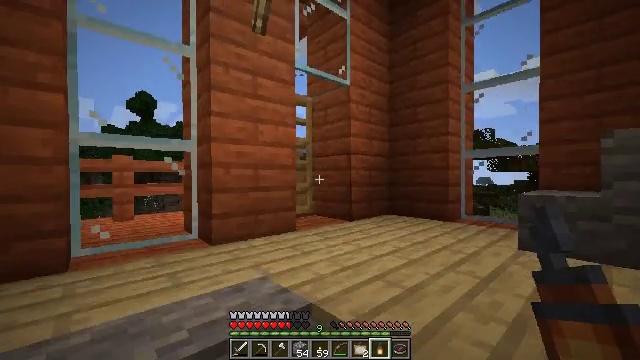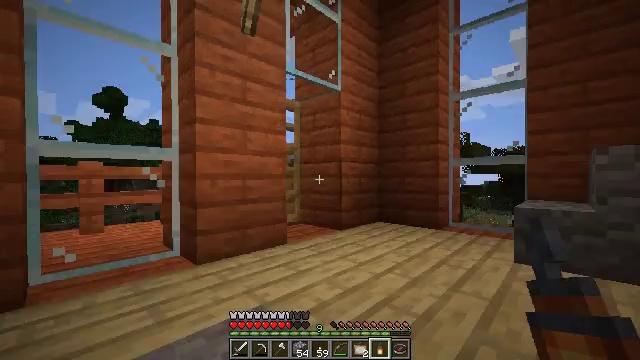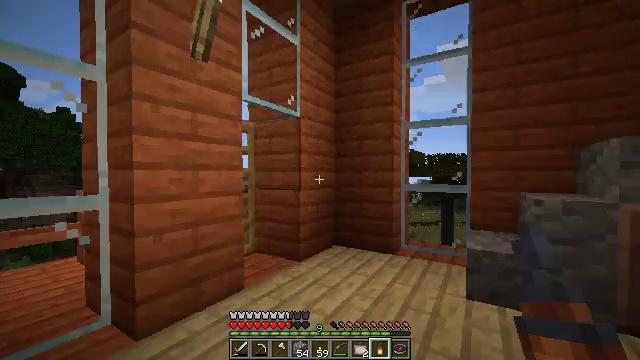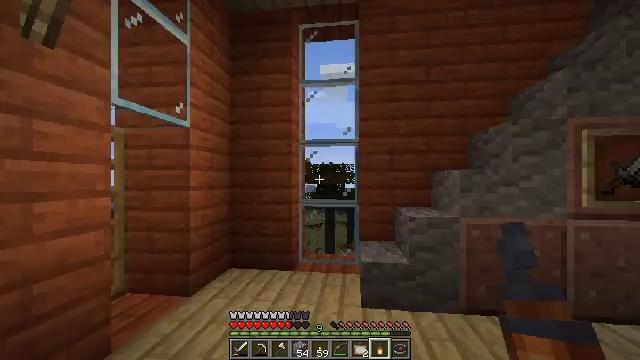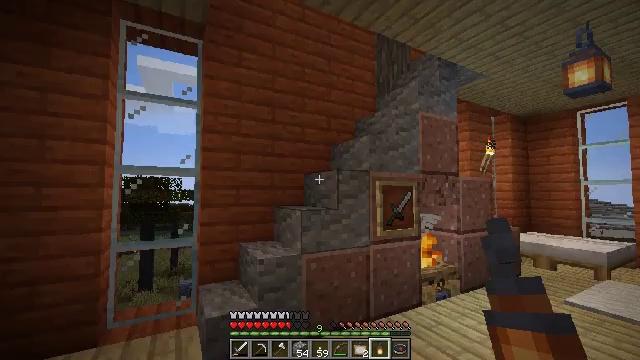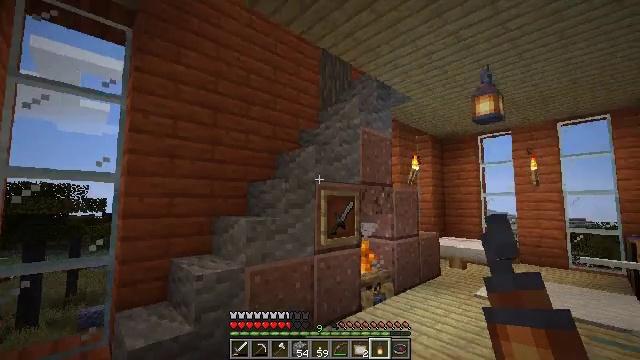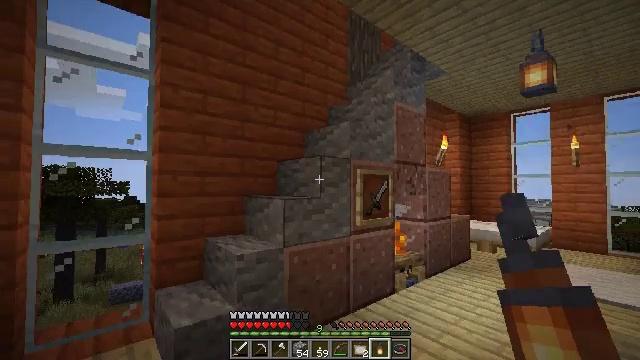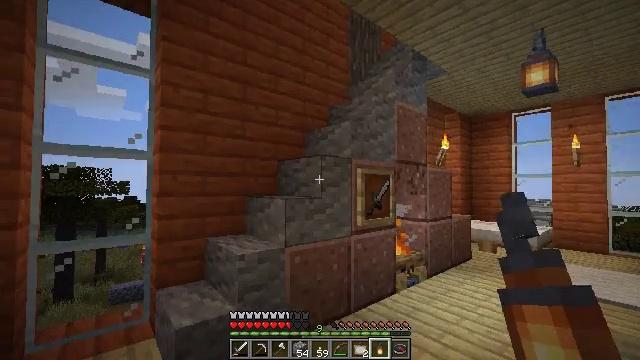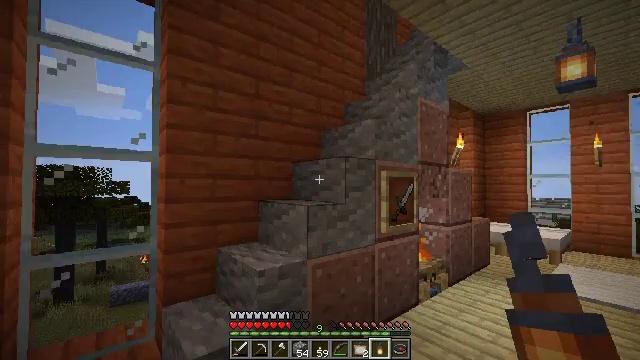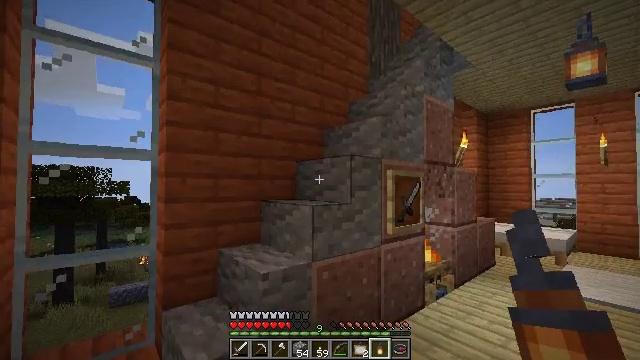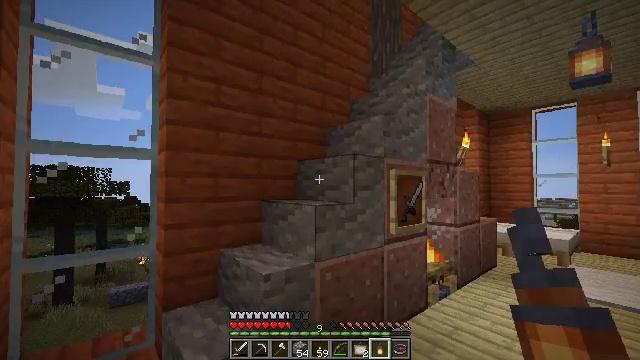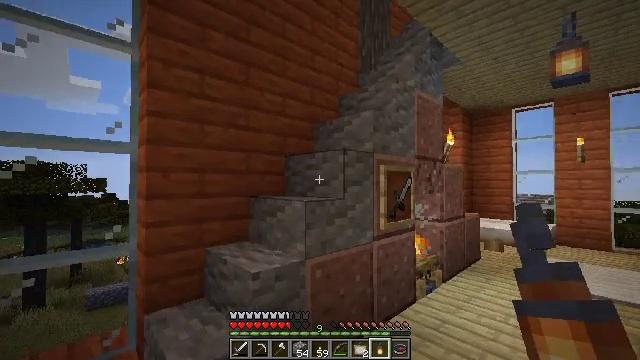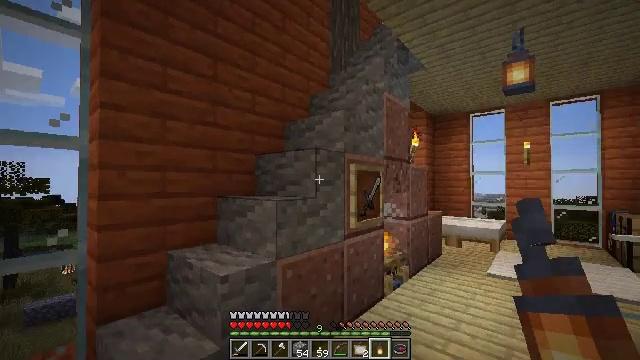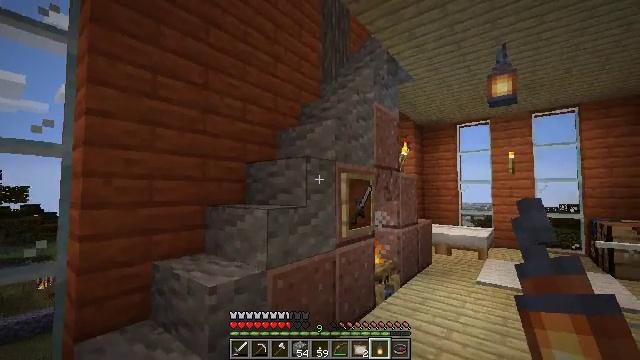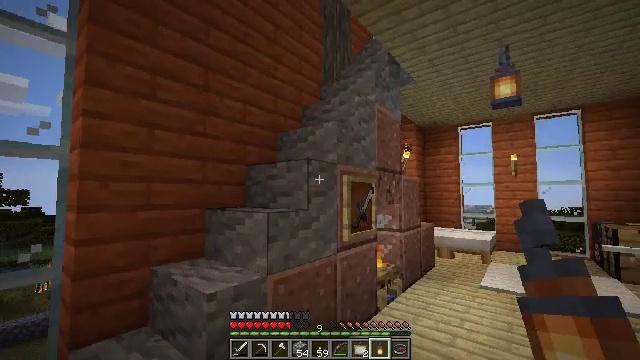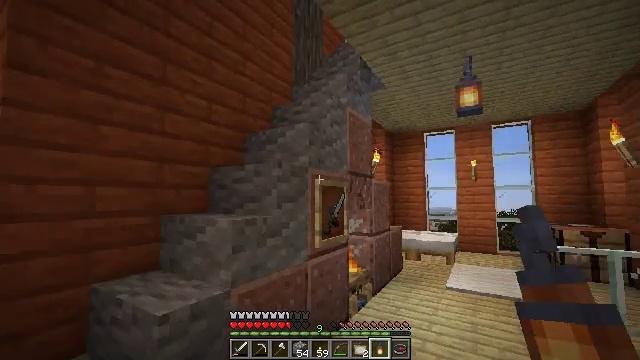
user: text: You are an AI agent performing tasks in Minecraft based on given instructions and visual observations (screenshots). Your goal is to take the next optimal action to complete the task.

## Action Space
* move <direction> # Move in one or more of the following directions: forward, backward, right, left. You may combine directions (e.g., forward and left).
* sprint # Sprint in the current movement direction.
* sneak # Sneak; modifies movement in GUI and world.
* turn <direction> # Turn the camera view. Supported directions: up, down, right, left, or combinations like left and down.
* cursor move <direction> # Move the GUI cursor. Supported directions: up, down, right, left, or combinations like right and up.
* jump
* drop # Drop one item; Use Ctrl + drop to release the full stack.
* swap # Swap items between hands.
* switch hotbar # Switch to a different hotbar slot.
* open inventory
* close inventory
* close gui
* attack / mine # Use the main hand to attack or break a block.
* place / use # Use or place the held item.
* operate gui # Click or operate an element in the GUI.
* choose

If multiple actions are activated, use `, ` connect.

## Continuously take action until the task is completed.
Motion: motion action
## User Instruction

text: Gather the lantern to use it later.
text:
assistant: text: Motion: move forward and move left, turn right
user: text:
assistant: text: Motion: move forward and move left, turn right
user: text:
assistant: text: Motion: move forward and move left, turn right and up
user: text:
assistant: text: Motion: move forward and move left, turn right and up
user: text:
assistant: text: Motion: move forward and move left, turn right and up
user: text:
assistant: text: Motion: move forward and move left, turn left and down
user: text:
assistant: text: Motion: move forward and move left
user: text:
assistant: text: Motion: move forward
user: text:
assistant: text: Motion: no_op
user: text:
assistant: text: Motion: no_op
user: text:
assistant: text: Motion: turn right
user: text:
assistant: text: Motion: turn right
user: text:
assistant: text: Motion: turn right and up
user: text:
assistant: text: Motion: move forward
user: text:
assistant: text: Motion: move forward, turn right
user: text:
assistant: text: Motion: move forward, turn right and up
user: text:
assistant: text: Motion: move forward, turn right and up
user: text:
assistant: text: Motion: move forward, turn right and up
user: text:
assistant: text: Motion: move forward, turn right and up
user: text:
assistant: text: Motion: move forward, turn right and up
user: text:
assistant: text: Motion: move forward, turn right and up
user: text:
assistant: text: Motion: move forward and move right
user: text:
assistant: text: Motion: move forward and move right
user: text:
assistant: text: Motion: move forward and move right
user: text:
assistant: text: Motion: move forward and move right
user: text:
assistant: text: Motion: move forward and move right, turn left and up
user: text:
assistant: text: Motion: move forward and move right, turn left and up
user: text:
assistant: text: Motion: move forward and move right, turn left and up
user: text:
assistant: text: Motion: move forward and move right, turn left and up
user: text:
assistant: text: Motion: move forward and move right, turn left and up